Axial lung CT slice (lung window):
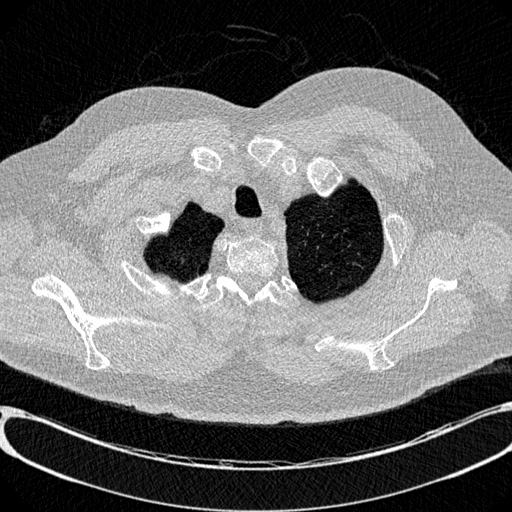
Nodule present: no